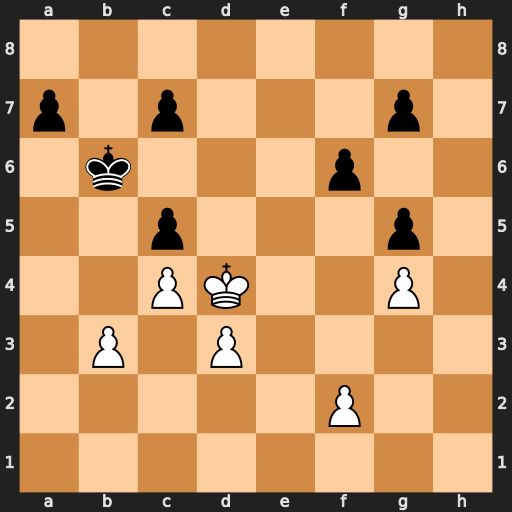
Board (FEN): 8/p1p3p1/1k3p2/2p3p1/2PK2P1/1P1P4/5P2/8
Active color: w
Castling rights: -
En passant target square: -
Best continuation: Kd5 g6 Ke6 Ka5 Kxf6